一年级 · 组合数学
动物和气球同样多。( $\quad)$

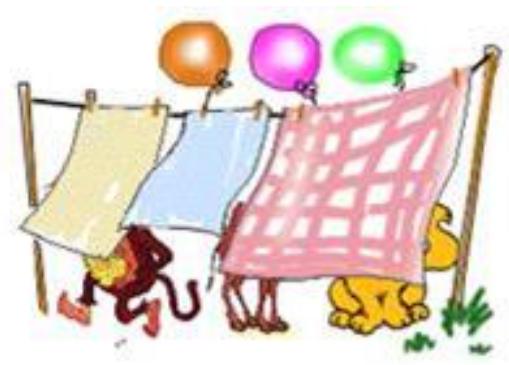
答案: $\sqrt{ }$